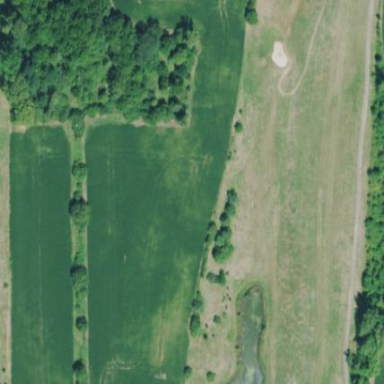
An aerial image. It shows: Grassy area designated as golf fairway.